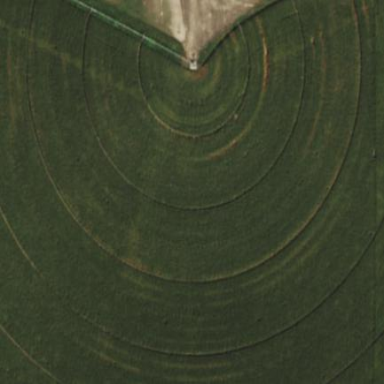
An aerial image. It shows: Farmland with pivot irrigation system.